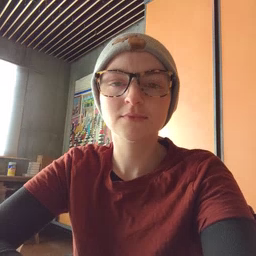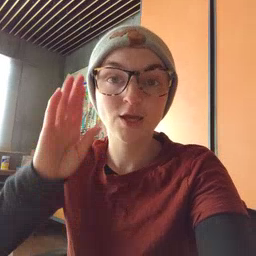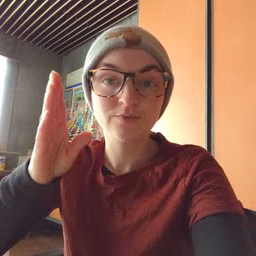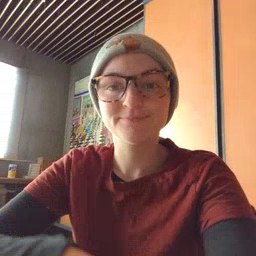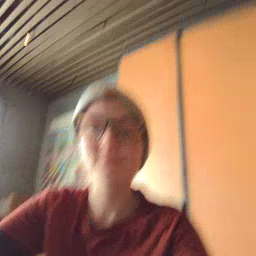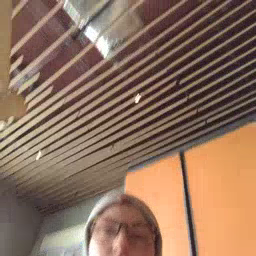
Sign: hello